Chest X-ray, AP view. Patient: 60 years old, sex M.
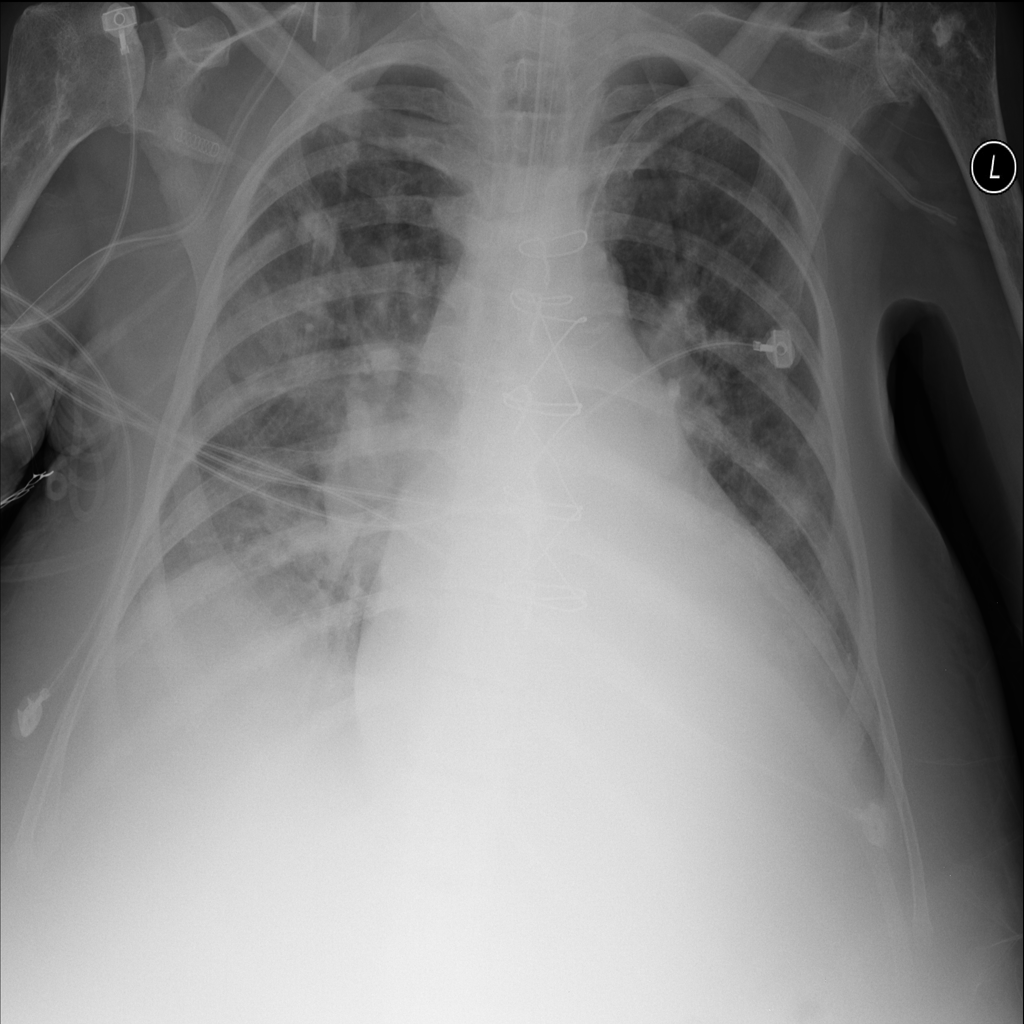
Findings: Effusion, Infiltration